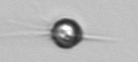
Label: Acanthoica_quattrospina